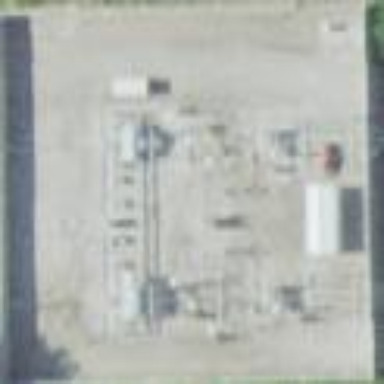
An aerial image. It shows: View of substation.